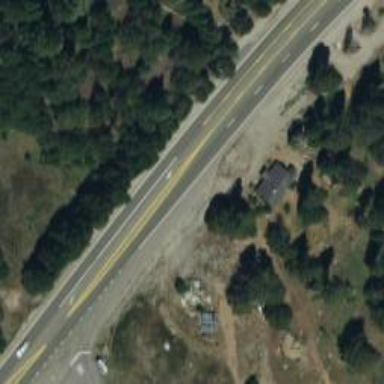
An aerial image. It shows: Asphalt road designated as trunk highway.